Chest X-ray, PA view. Patient: 52 years old, sex F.
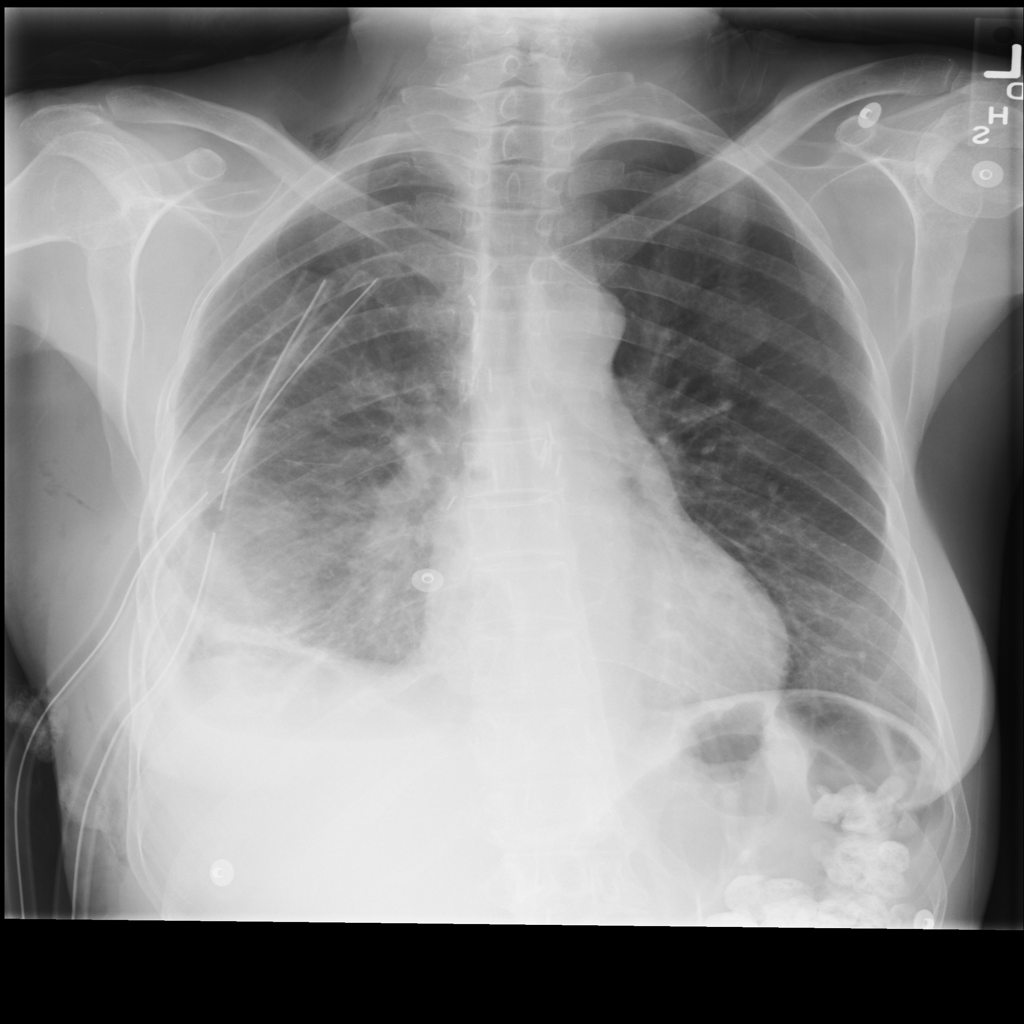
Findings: Emphysema